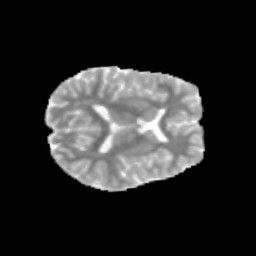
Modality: MD
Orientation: axial
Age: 11
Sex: female
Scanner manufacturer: siemens
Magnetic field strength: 3 T
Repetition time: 3.8 s
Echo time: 0.07 s